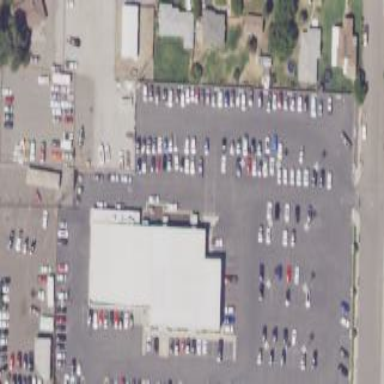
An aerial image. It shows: Retail area.